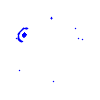
Particle: kaon